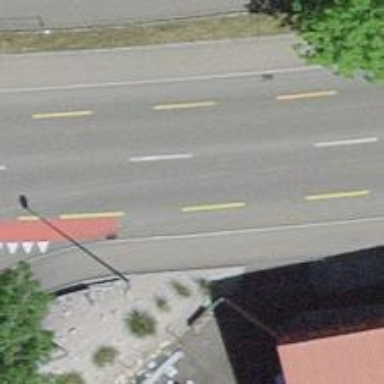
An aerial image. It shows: Tertiary road with asphalt surface and designated cycle lane.